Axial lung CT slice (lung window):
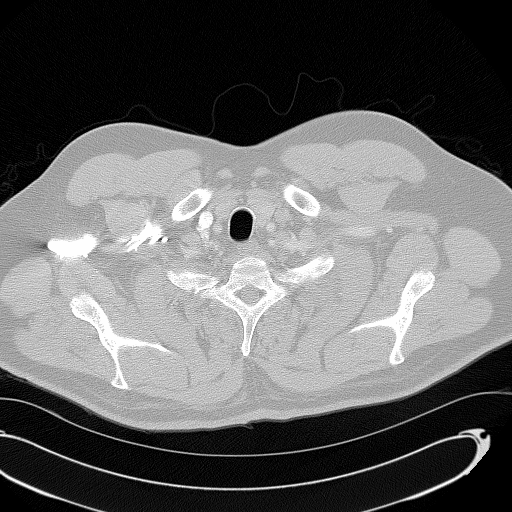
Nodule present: no